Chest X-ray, AP view. Patient: 73 years old, sex F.
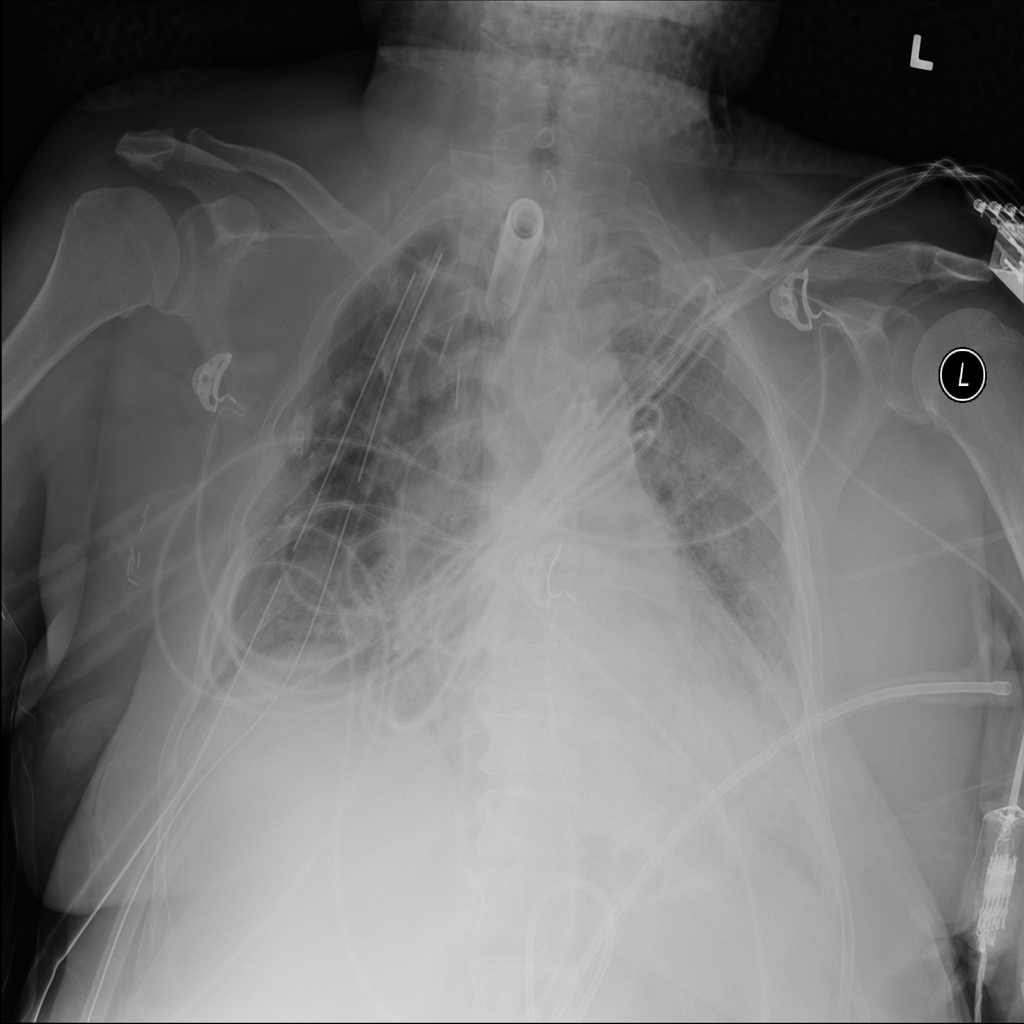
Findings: No Finding